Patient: sex F, age 77
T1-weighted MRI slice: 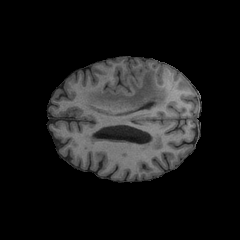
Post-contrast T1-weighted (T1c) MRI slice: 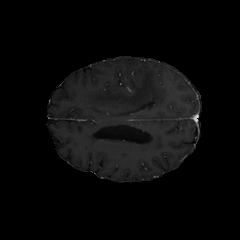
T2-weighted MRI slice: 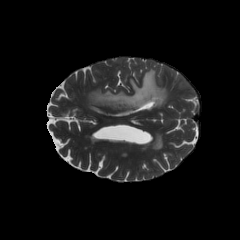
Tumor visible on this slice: yes
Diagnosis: Glioblastoma, IDH-wildtype
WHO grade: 4